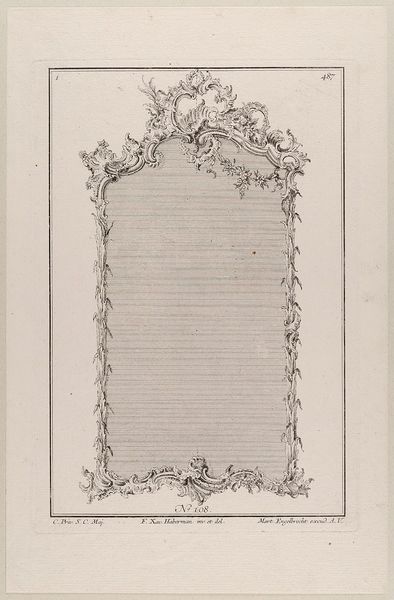
Titel: Ein Spiegel
Künstler: Martin Engelbrecht
Standort: Hamburg
Institution: Museum für Kunst und Gewerbe Hamburg
Schlagwörter: weiß, grau, schwarz, zeichnung, rose, barock, rahmen, bild, spiegel, rokoko, schrift, leer, grafik, graphik, fotografie, photographie, buch, druck, druckgraphik, schwarz-weiß, druckgrafik, radierung, text, entwurf, ranke, girlanden, kunstgewerbe, zahl, blumenranken, kupferstich, kunsthandwerk, quadrat, rocaille, style, reproduktionen, blumengewinde, industriedesign, druckerzeugnisse, ornamentstich, vorlageblätter, 108, zierblatt, 487